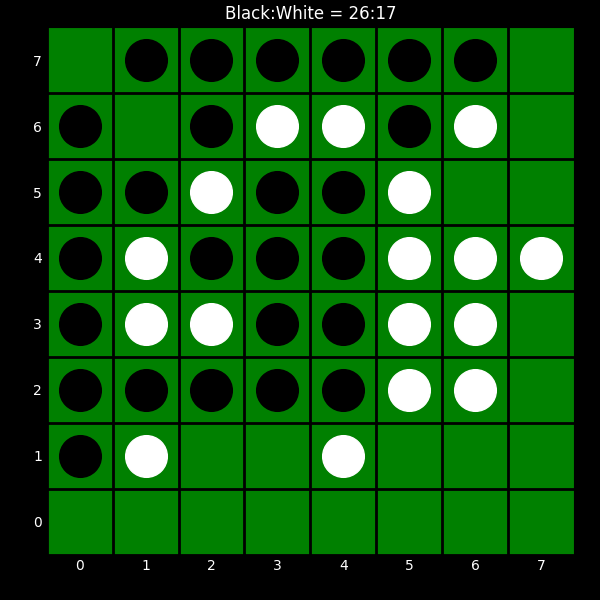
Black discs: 26
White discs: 17